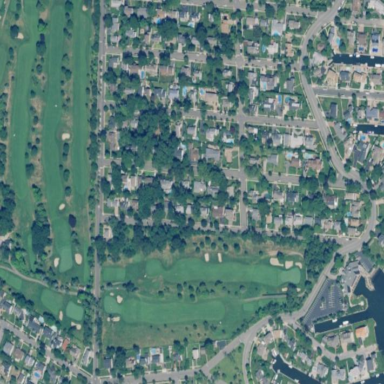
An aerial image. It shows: Golf course surrounded by greenery.